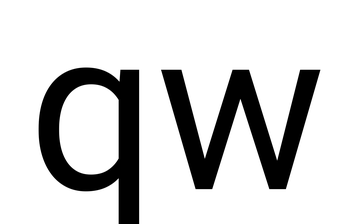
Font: Roboto_Regular